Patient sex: M
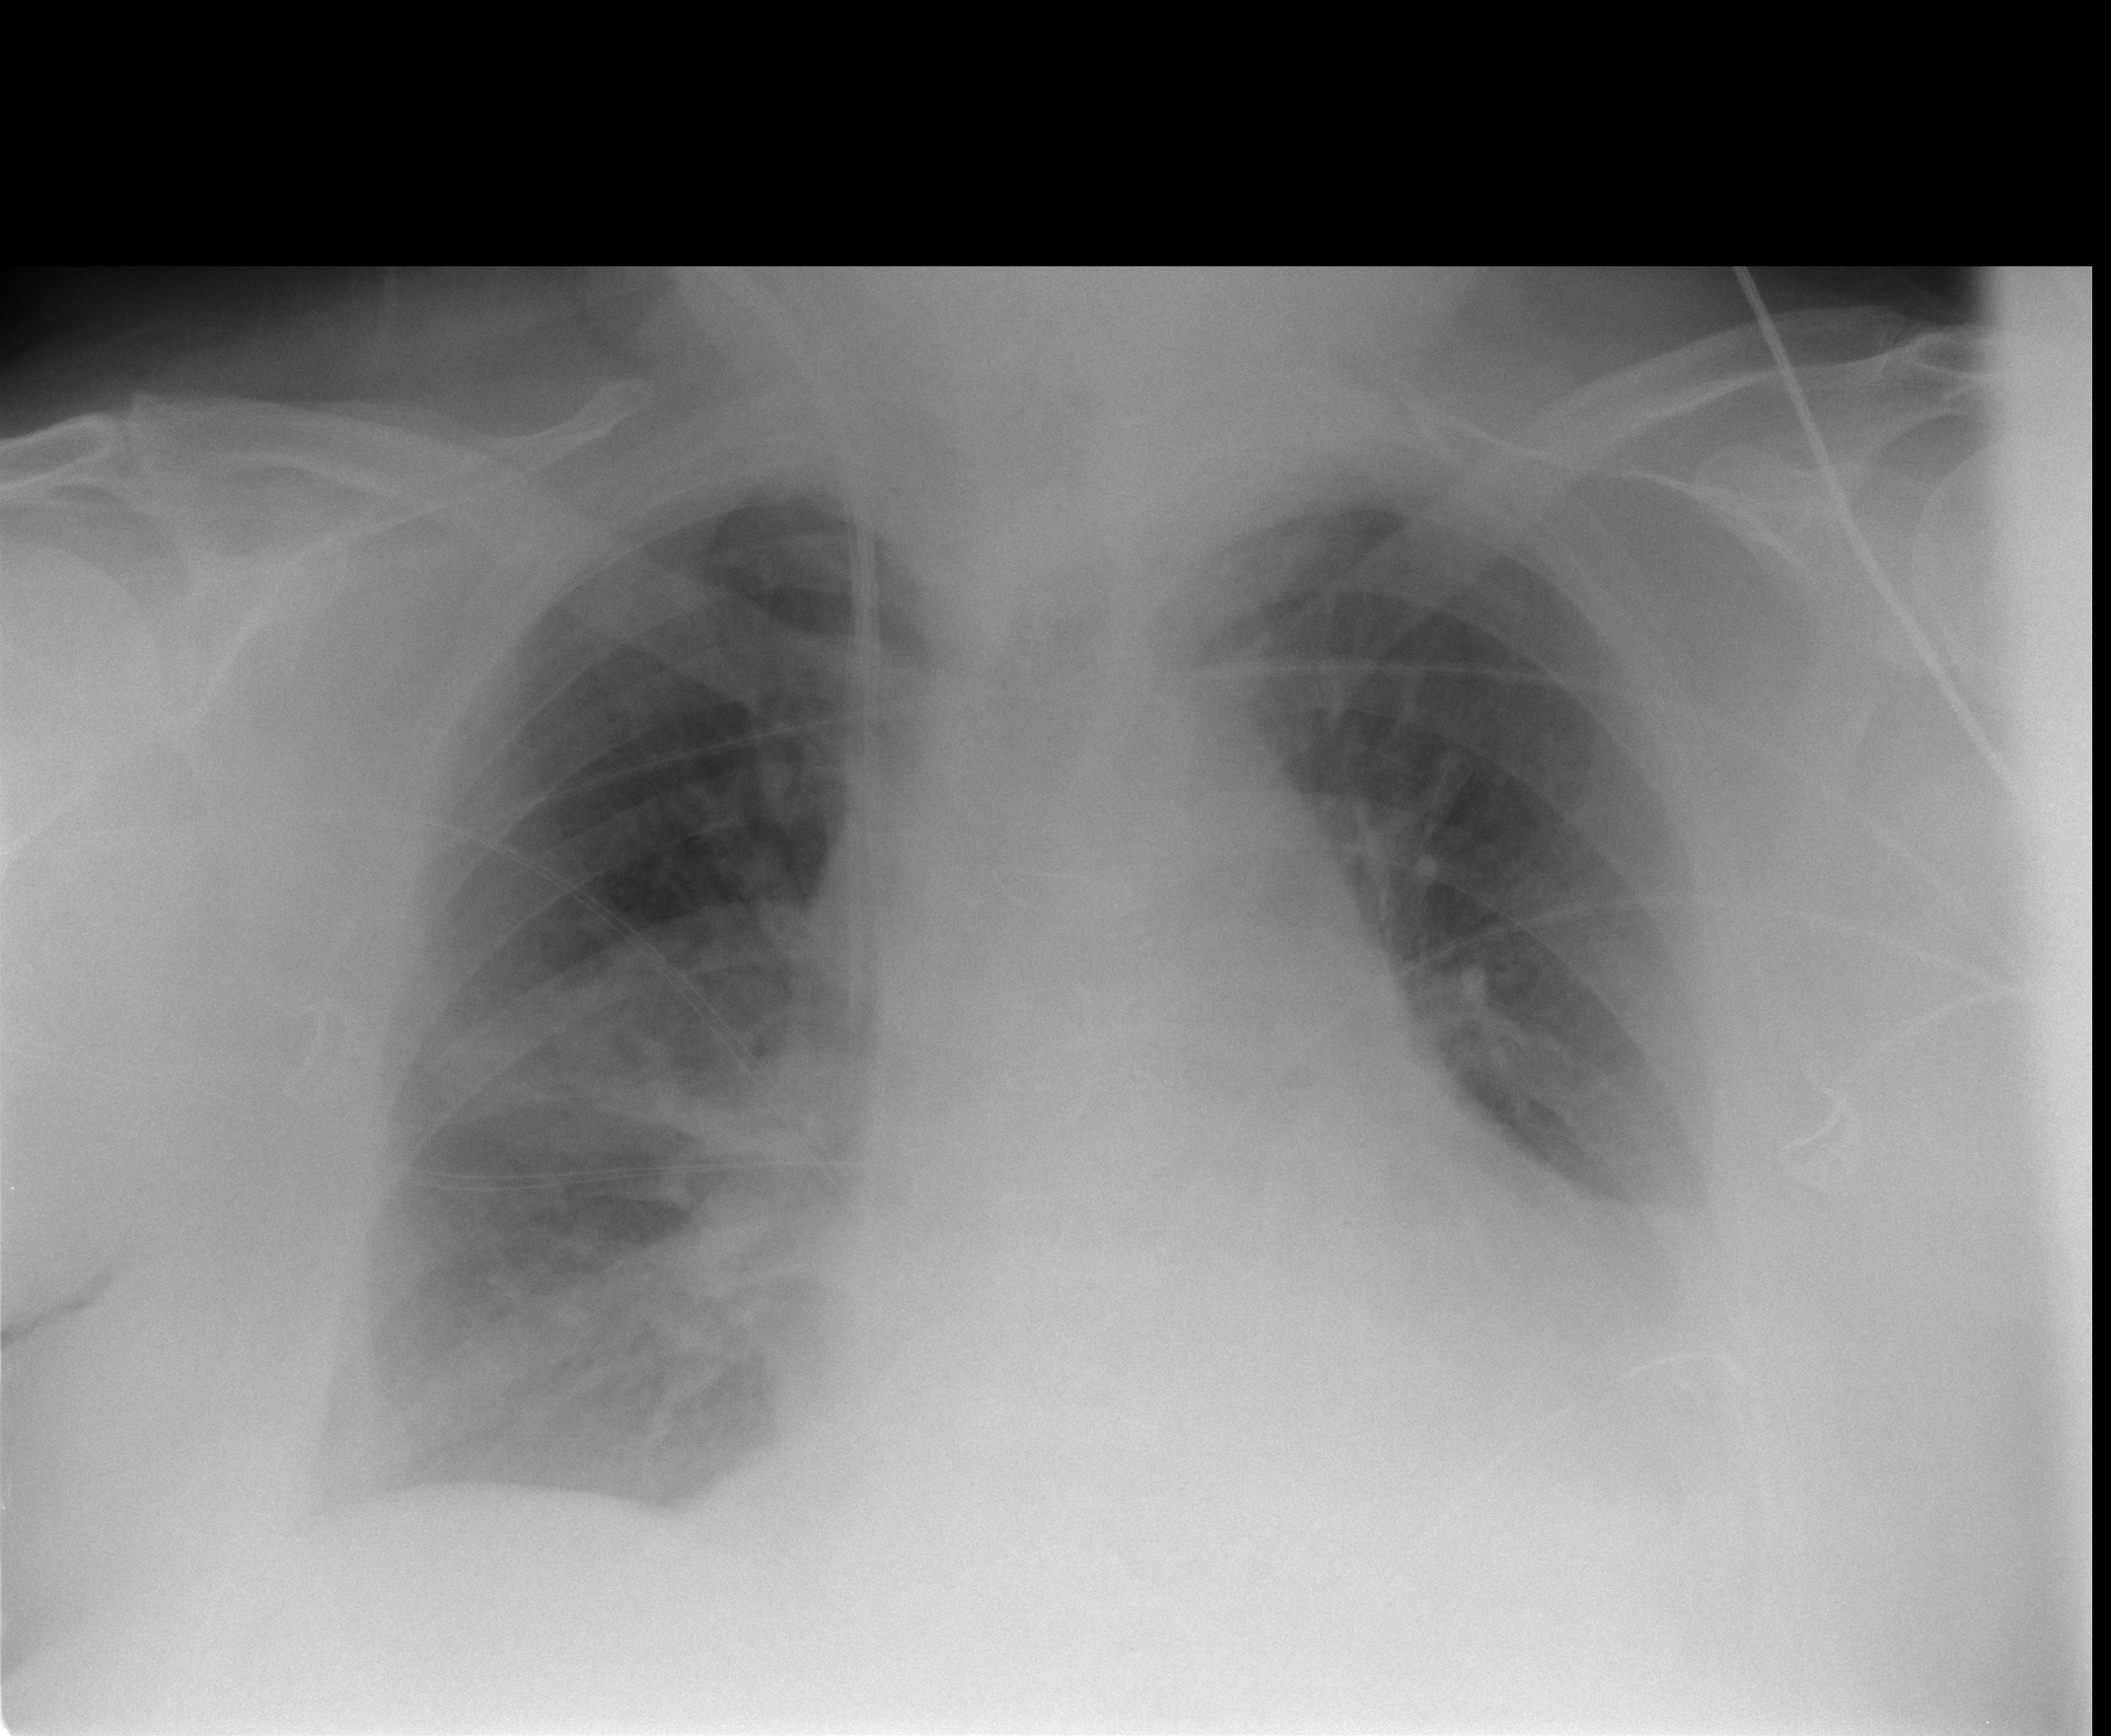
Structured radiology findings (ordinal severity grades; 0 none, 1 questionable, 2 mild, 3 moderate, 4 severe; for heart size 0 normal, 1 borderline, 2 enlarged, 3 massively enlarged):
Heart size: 2
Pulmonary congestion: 2
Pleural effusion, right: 0
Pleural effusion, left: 3
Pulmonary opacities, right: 2
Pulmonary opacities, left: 0
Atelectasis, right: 3
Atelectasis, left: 2